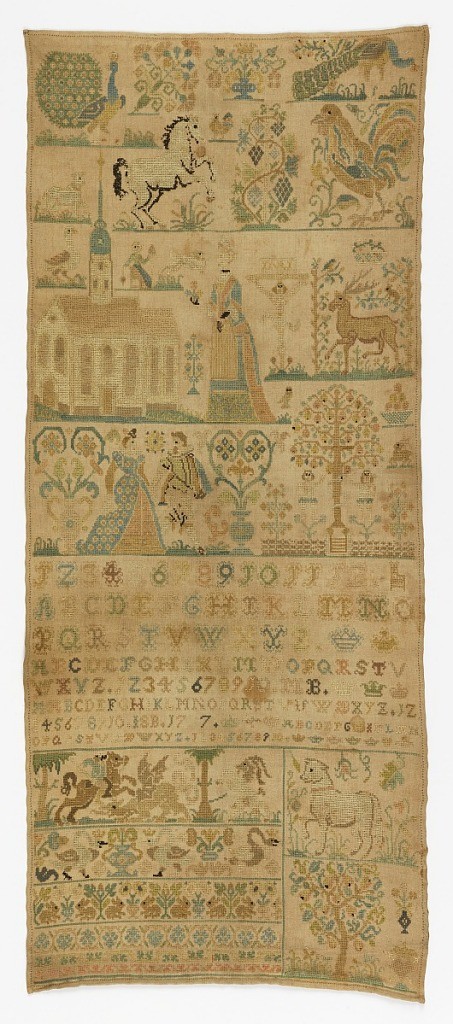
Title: Sampler
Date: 1737
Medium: silk embroidery on linen foundation Technique: embroidered in long-armed cross, two-sided cross, and double running stitches on plain weave foundation
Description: Several motifs from Sibmacher.  Standing woman in center.